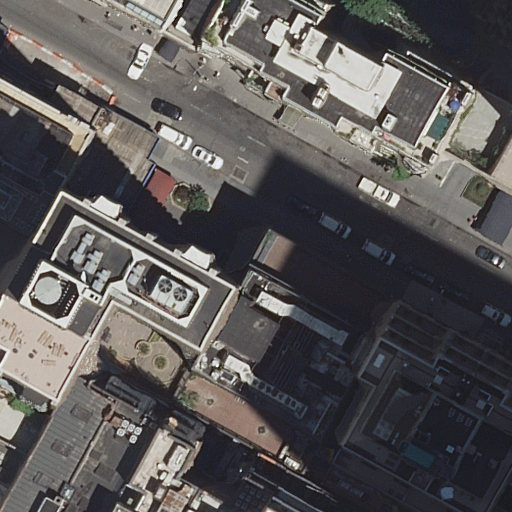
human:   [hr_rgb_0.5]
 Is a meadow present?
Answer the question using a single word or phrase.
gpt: no

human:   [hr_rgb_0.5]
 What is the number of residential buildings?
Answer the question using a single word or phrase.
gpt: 15

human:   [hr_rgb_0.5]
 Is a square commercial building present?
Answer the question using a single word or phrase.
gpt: no

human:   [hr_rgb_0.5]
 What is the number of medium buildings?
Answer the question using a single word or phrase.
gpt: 3

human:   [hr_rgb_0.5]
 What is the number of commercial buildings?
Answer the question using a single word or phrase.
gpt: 0

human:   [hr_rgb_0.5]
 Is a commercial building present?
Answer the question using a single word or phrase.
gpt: no

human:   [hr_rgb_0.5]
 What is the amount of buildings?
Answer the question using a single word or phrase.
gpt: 15

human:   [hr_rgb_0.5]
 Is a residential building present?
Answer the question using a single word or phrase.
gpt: yes

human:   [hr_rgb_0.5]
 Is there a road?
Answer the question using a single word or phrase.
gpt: yes

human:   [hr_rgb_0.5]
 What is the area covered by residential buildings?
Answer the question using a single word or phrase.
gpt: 11558m2

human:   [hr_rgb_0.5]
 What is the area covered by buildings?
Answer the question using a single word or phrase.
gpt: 11558m2

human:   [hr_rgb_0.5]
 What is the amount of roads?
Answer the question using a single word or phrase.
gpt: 1

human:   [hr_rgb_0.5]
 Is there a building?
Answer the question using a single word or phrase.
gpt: yes

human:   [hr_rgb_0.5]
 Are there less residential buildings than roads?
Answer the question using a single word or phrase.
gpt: no

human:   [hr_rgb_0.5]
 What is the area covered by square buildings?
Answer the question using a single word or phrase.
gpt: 0m2

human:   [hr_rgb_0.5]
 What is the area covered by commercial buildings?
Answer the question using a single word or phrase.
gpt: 0m2

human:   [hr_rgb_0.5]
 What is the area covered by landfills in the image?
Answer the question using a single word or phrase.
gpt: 0m2

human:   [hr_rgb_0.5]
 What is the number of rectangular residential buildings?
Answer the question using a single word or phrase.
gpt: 6

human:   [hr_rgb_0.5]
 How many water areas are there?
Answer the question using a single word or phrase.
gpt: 0

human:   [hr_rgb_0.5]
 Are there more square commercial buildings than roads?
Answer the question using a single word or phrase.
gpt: no

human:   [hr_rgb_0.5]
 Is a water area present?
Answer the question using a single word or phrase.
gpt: no

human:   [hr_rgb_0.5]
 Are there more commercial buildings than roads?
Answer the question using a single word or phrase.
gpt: no

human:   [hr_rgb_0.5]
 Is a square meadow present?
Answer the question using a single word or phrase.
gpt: no

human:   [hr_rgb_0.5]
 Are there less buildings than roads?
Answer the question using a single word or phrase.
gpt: no

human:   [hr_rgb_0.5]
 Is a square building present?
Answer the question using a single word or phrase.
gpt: no

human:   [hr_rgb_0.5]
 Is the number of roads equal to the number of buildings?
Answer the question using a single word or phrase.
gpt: no

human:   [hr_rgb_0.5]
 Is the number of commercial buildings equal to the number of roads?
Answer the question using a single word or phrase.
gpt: no

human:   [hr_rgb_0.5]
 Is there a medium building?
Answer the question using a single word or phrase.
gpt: yes

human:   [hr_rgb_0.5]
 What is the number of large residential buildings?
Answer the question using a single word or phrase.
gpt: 7

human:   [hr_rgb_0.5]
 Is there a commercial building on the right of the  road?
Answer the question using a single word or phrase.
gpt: no

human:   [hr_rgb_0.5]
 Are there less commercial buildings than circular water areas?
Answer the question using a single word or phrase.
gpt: no

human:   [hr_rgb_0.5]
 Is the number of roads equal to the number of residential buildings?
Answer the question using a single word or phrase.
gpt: no

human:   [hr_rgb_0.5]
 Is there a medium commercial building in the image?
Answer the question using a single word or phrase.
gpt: no

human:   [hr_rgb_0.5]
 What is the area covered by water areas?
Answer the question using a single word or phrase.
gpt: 0m2

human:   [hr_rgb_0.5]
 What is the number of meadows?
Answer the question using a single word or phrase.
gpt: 0

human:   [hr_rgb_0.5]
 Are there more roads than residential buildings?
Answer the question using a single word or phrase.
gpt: no

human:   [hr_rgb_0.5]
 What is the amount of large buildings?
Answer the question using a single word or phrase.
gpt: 7

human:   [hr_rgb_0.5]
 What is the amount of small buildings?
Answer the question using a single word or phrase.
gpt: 5

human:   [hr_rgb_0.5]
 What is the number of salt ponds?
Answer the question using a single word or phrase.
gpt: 0

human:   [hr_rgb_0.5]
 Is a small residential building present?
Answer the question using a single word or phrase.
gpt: yes

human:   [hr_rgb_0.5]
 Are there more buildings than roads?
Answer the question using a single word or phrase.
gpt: yes

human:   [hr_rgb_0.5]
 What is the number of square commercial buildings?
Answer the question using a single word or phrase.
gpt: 0

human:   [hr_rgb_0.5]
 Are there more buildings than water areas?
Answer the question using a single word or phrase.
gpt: yes

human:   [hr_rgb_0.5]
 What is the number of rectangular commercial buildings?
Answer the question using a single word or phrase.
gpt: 0

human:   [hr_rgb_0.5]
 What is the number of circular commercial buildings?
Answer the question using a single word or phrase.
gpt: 0

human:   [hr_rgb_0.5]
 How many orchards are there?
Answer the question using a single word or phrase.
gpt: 0

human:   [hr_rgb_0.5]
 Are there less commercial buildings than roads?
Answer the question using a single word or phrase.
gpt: yes

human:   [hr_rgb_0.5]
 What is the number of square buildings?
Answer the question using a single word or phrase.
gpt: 0

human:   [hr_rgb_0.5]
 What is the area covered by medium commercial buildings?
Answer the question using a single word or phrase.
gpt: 0m2

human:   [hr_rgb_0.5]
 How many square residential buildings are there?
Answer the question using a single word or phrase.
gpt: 0

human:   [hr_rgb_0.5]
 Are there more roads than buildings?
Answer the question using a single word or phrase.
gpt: no

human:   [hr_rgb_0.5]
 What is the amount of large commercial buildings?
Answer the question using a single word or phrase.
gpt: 0

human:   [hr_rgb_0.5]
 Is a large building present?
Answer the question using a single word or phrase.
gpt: yes

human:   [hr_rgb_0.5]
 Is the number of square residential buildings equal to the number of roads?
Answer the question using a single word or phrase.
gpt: no

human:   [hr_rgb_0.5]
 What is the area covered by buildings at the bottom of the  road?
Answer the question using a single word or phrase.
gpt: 3924m2

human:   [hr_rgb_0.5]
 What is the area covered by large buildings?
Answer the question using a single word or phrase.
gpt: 10447m2

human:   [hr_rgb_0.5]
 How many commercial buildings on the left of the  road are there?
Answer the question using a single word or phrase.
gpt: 0

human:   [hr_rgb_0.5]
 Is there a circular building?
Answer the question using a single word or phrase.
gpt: no

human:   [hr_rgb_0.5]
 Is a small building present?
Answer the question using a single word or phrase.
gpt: yes

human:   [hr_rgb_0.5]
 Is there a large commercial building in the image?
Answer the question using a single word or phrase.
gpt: no

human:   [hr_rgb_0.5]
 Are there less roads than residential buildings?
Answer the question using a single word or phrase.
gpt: yes

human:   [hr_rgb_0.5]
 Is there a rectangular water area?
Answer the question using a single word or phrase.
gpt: no

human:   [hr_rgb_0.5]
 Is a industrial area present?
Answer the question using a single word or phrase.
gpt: no

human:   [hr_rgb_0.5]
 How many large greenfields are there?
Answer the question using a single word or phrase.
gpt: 0